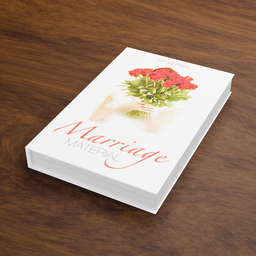
Label: tools